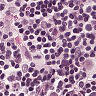
Metastatic tissue present: yes